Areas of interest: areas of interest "Yongtai Market"
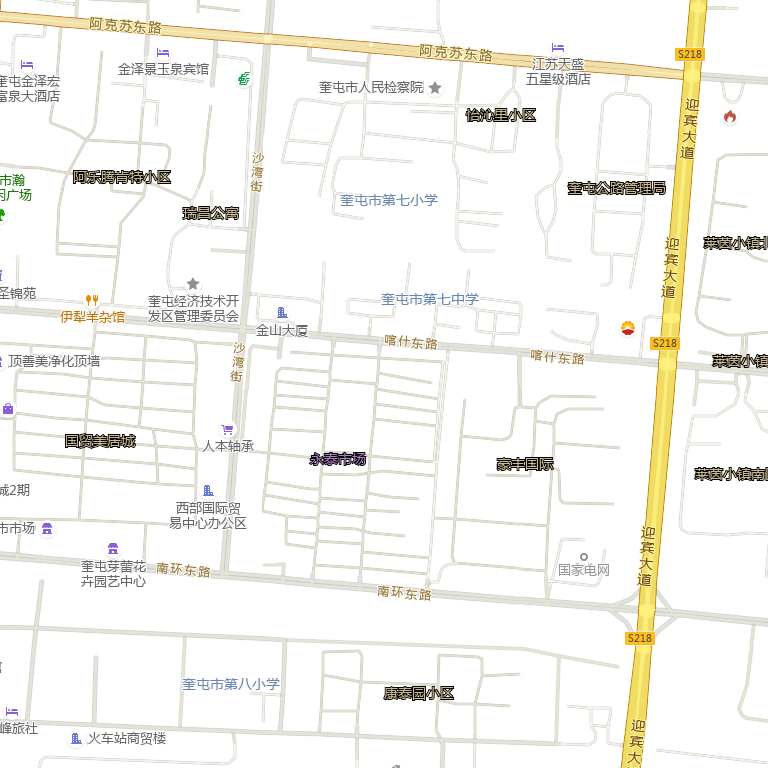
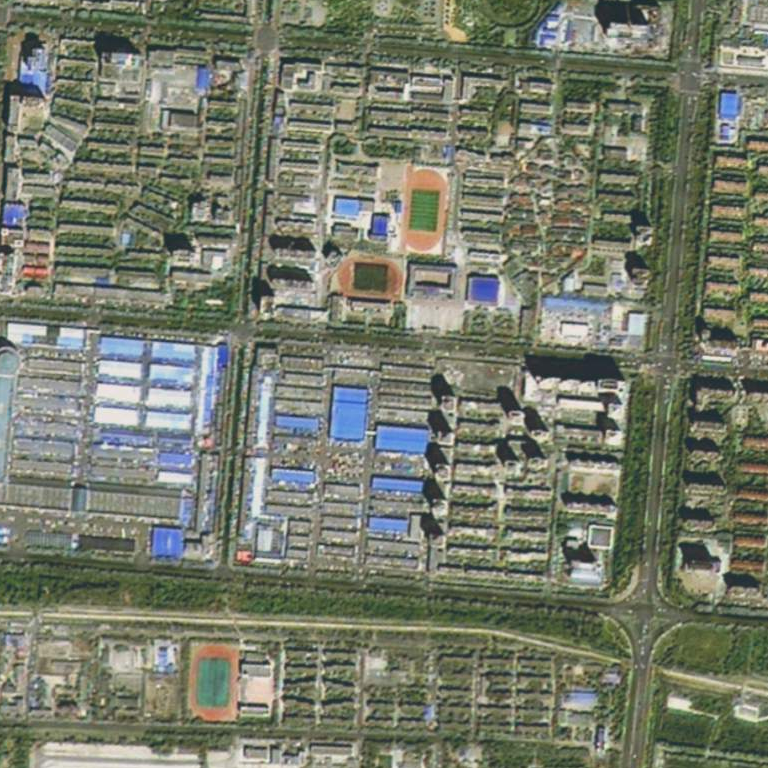